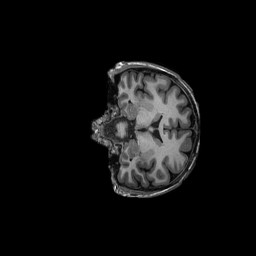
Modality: T1w
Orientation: coronal
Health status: ill
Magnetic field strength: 3 T